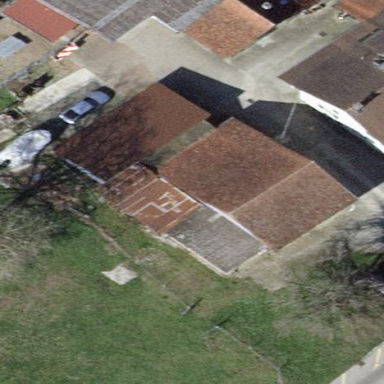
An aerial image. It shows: Farm auxiliary building with gabled roof.